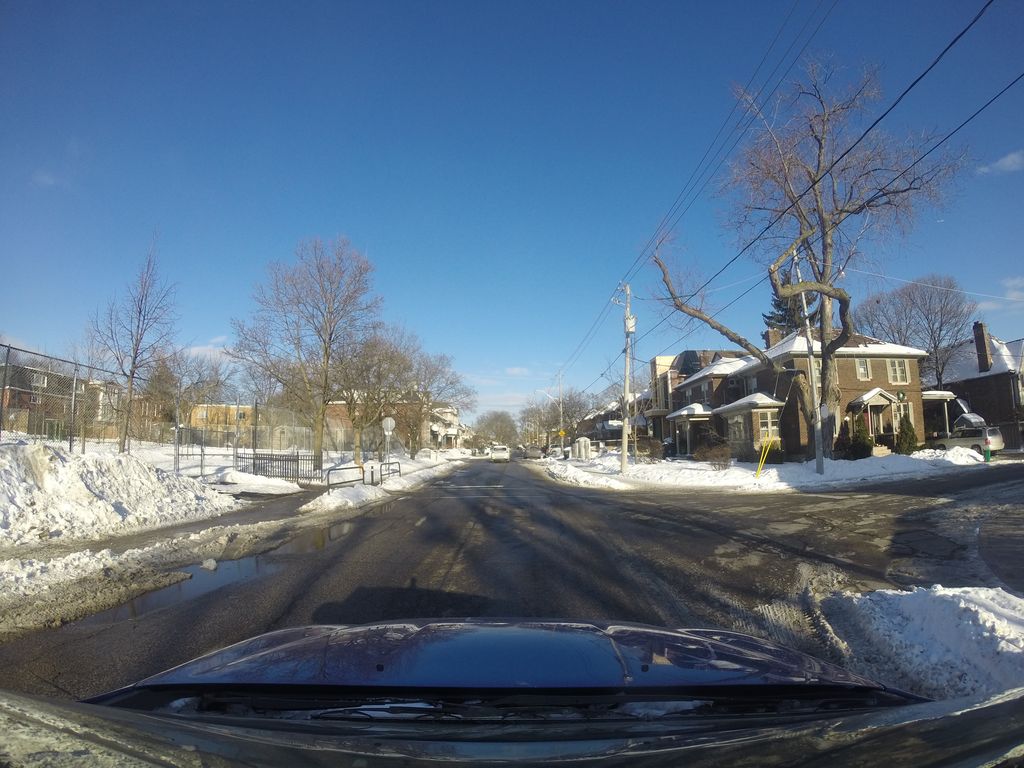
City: toronto